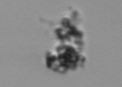
Label: detritus